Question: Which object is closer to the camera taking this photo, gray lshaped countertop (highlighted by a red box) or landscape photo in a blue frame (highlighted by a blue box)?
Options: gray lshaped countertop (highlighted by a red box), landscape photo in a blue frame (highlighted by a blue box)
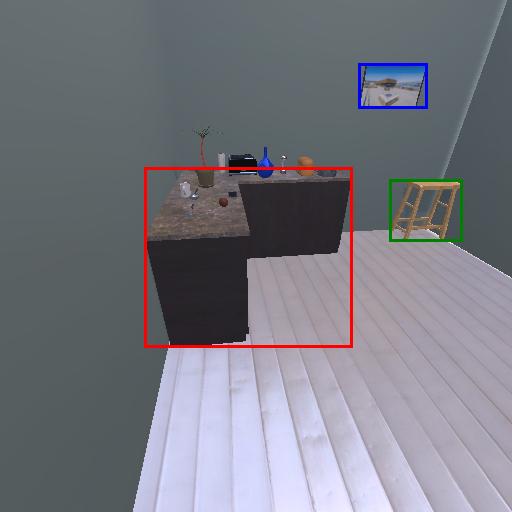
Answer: gray lshaped countertop (highlighted by a red box)